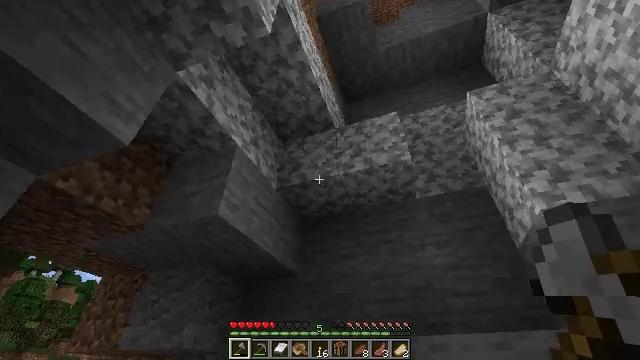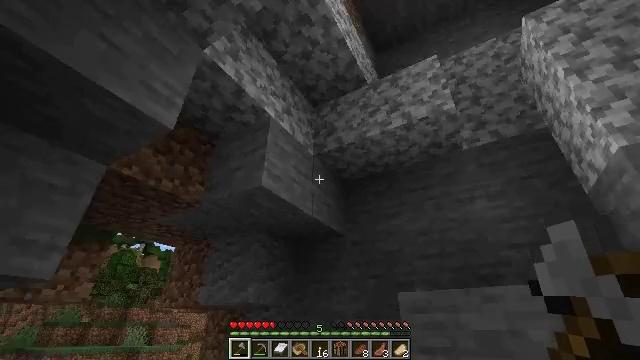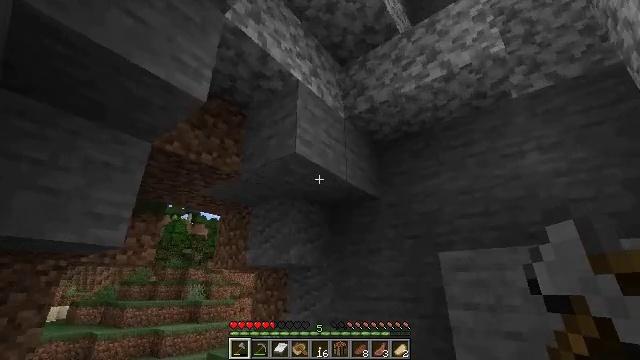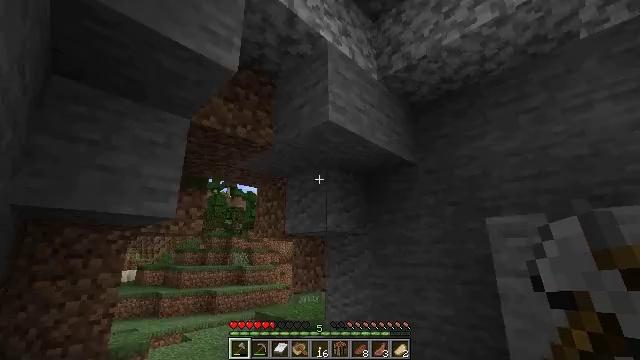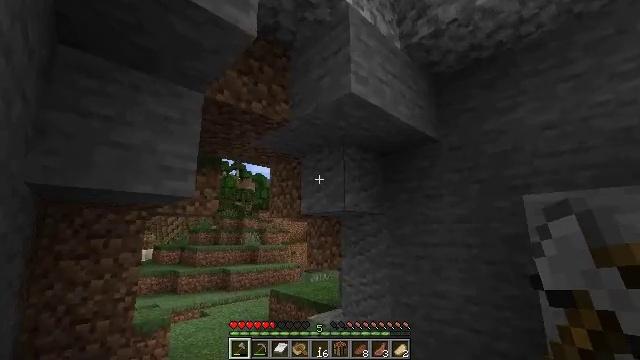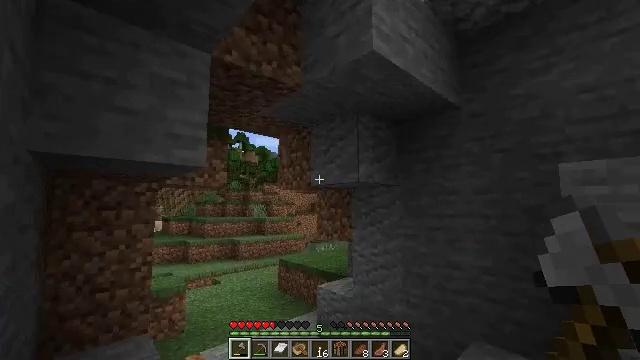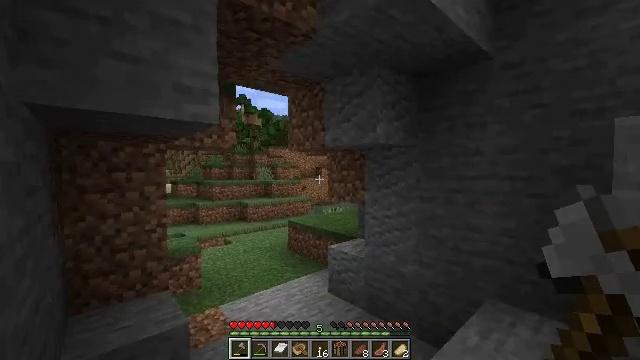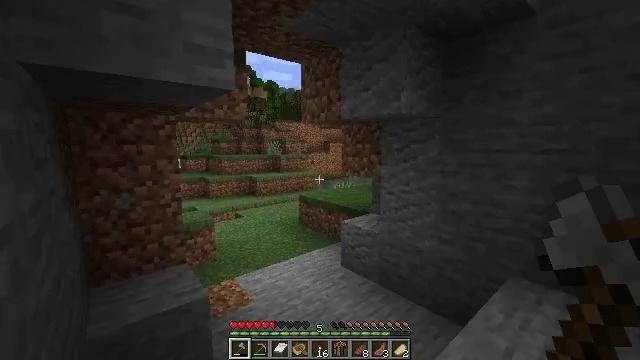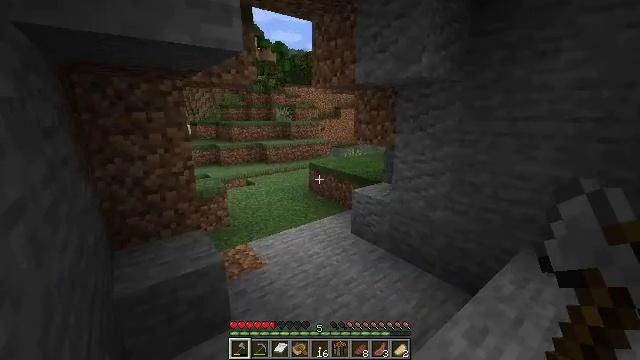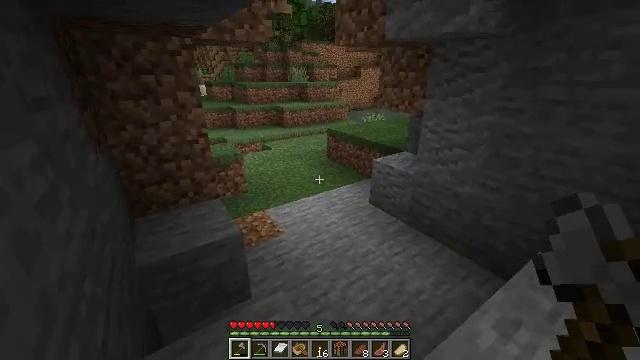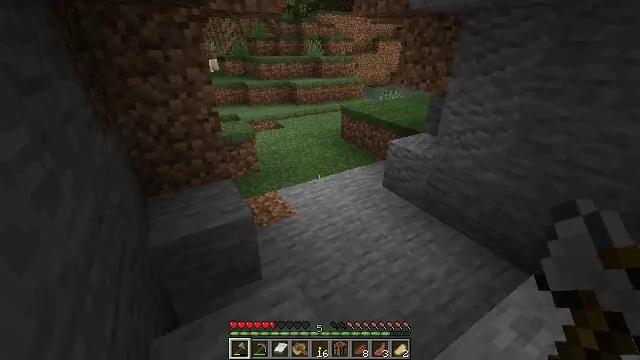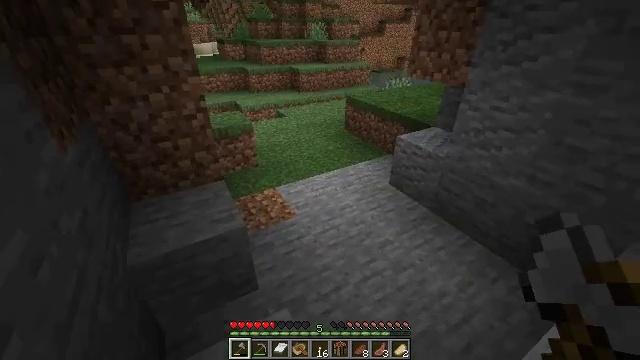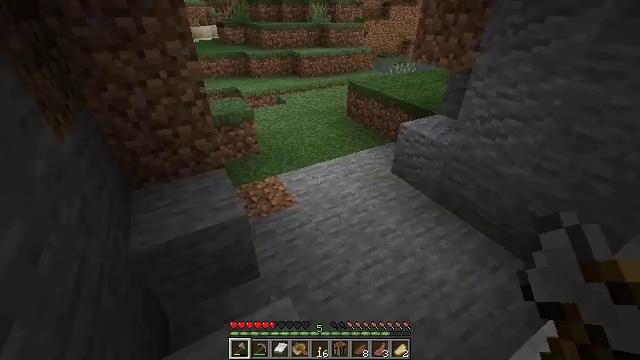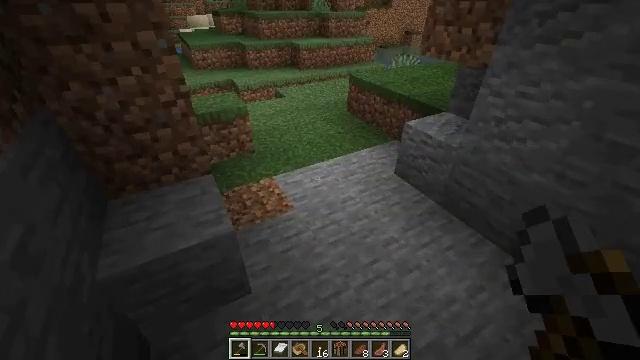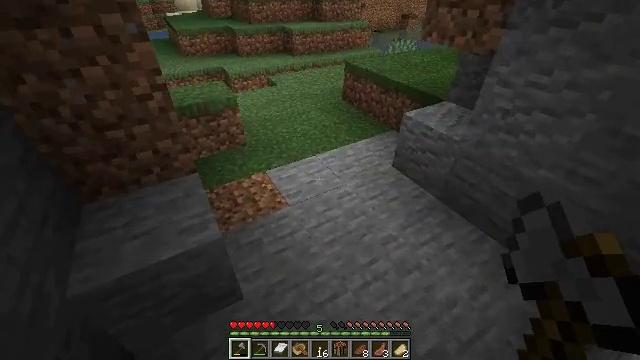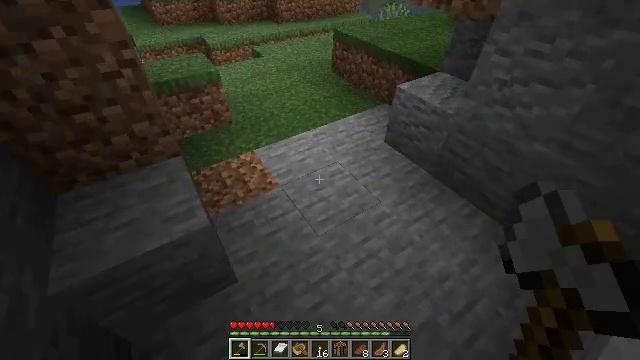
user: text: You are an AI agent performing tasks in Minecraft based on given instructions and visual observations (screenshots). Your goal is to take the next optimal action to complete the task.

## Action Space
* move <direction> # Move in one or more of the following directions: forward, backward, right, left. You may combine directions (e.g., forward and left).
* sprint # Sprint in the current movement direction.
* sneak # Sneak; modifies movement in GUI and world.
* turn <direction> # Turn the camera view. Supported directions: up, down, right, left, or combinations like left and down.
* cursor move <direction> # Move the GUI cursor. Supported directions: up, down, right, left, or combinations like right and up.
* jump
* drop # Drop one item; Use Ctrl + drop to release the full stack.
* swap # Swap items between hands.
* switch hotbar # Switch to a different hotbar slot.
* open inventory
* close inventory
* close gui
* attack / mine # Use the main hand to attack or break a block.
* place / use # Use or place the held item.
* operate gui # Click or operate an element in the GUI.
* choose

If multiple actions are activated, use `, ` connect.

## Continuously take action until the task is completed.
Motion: motion action
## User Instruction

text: Break the sugar cane.
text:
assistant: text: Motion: move back and move right, turn left and down
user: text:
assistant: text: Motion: move left, turn left and down
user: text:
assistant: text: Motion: move left, turn left and down
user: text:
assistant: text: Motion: move left, turn left and down
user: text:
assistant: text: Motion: move forward and move left, turn down
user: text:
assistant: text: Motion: move forward and move left, turn down
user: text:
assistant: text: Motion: move forward and move left, turn left and down
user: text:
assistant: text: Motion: move forward, turn left and down
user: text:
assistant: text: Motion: move forward, turn left and down
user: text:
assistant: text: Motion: move forward, turn left and down
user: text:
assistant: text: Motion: move forward, turn down
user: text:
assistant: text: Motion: move forward, turn down
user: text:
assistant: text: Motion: move forward, turn down
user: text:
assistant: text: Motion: move forward, turn right and down
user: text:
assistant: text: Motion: move forward, turn right and down
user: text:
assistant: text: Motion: move forward, turn right and down
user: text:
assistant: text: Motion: move forward
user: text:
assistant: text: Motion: move forward
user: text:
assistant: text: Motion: move forward
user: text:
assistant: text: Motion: move forward, turn right and up
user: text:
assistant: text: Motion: move forward, turn right and up
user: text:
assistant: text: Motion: move forward, sprint, turn right and up
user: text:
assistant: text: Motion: move forward, sprint, turn right and up
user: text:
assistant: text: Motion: move forward, sprint, turn right and up
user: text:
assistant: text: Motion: move forward, sprint
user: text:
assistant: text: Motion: move forward, sprint
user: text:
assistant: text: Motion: move forward, sprint
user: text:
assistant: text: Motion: move forward, sprint
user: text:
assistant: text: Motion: move forward, sprint
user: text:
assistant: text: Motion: move forward, sprint, turn down